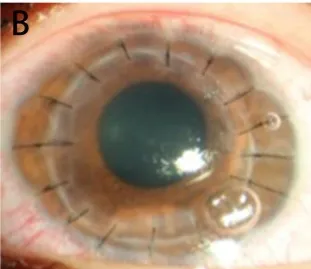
(B) On the first postoperative day (POD), the cornea is transparent and the anterior chamber reaction is mild.
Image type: medical_photograph (other_medical_photograph)